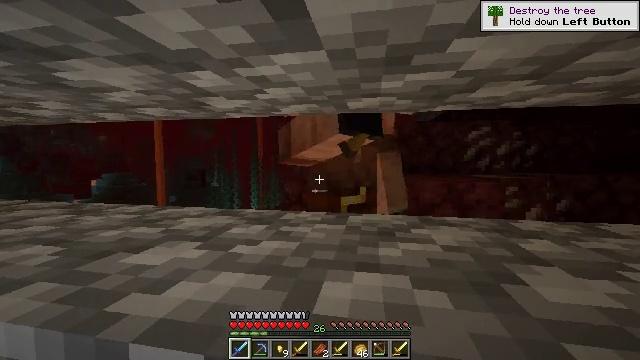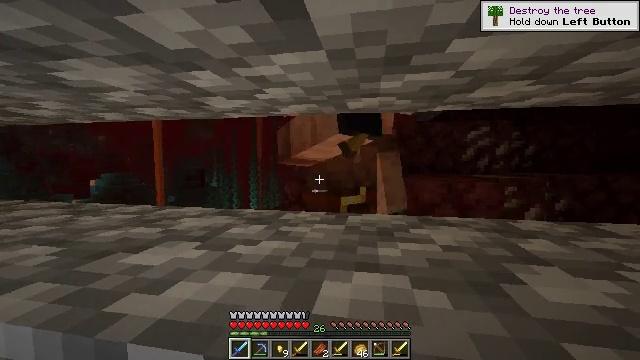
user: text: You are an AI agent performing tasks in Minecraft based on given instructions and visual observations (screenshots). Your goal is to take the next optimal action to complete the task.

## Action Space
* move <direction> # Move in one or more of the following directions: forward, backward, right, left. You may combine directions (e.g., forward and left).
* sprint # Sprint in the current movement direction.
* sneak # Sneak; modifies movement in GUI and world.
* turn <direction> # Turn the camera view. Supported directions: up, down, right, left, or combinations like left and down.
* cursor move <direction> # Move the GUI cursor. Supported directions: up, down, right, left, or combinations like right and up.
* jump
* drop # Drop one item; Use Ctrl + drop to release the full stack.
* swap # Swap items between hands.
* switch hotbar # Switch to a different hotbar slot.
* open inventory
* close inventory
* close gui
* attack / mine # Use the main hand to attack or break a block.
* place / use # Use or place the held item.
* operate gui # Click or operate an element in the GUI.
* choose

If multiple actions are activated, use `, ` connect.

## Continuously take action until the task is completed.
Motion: motion action
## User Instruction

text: Fight the piglin.
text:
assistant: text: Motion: no_op
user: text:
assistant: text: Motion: no_op